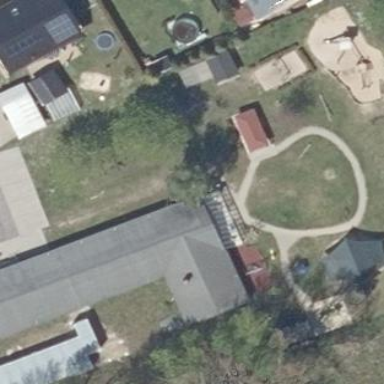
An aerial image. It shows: Kindergarten.